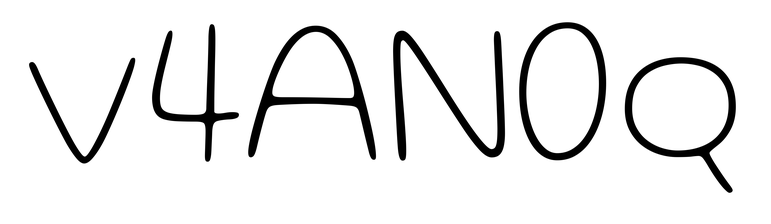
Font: Gluten_Thin